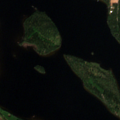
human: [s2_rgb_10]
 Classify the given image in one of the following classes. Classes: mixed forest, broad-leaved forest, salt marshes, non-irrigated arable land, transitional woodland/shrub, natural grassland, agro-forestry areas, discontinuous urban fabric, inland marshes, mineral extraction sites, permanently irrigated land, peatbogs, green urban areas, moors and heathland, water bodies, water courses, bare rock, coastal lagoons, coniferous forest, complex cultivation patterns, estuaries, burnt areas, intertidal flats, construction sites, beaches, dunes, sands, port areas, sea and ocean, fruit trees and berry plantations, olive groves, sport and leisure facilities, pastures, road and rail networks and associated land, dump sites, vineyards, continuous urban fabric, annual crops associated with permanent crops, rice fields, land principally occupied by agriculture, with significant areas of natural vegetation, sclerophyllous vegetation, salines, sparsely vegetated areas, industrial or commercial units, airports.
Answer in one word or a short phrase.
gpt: non-irrigated arable land, coniferous forest, water bodies